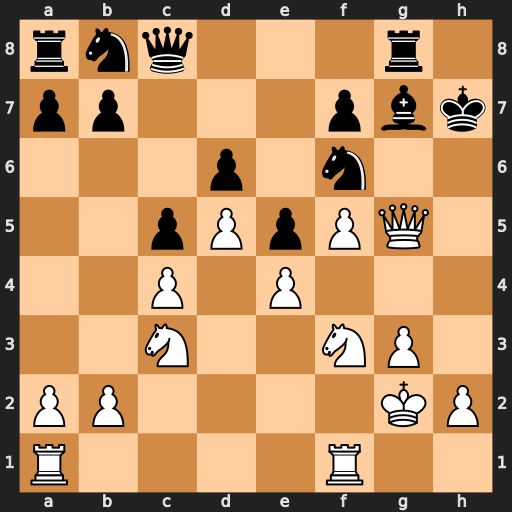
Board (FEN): rnq3r1/pp3pbk/3p1n2/2pPpPQ1/2P1P3/2N2NP1/PP4KP/R4R2
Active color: w
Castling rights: -
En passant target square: -
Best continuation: Qh4+ Bh6 Qxf6